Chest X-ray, PA view. Patient: 49 years old, sex F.
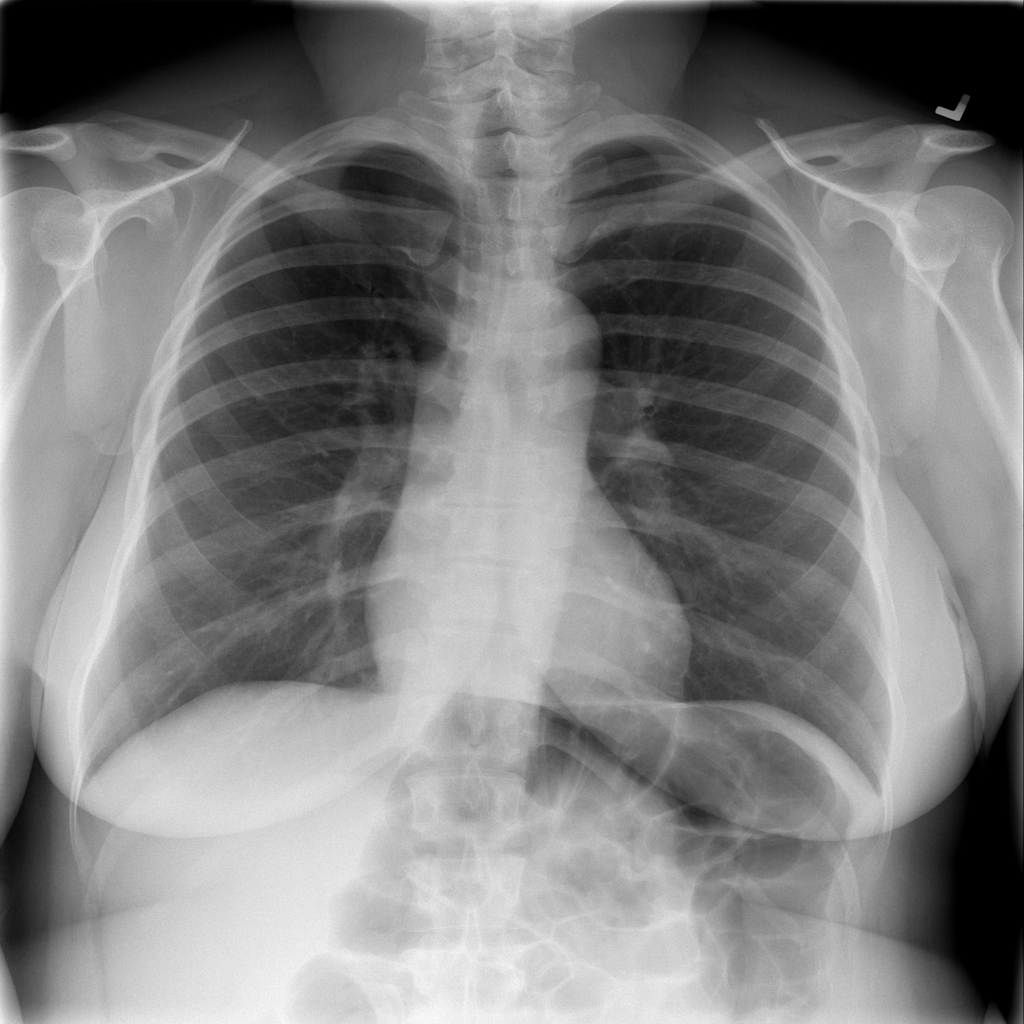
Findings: No Finding